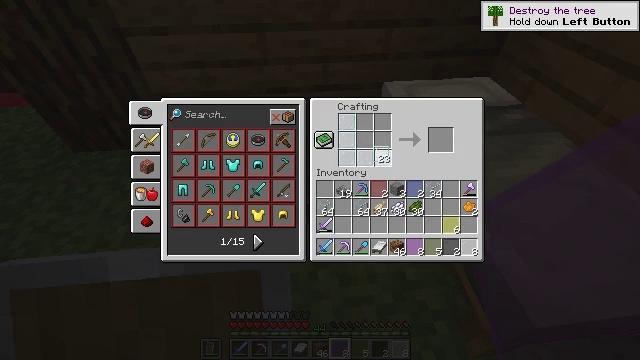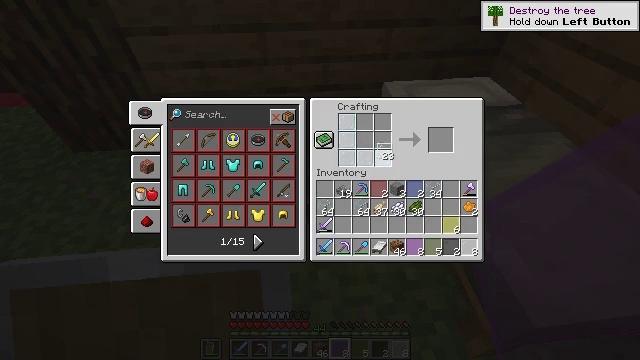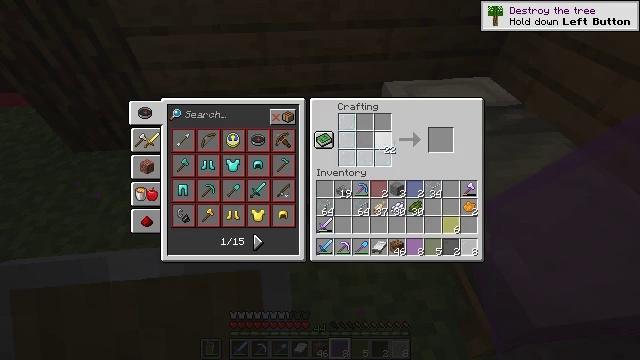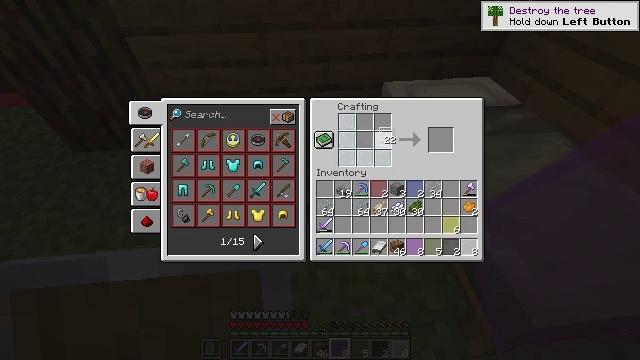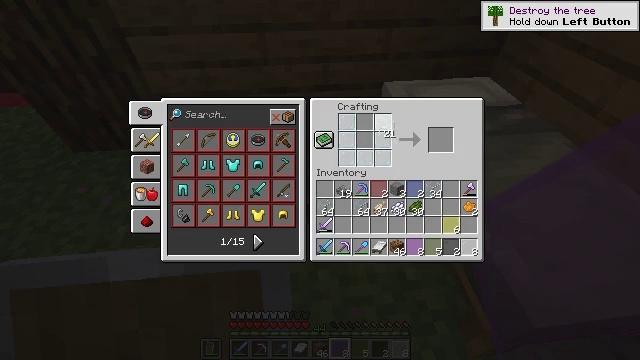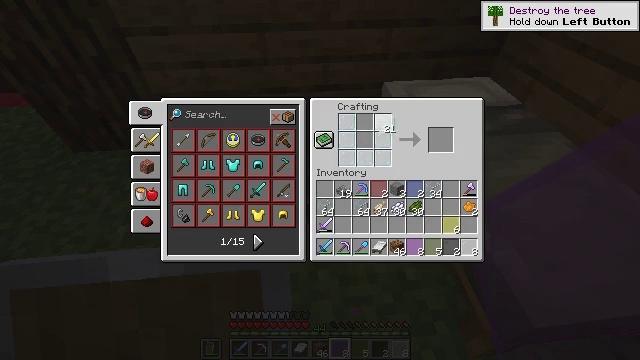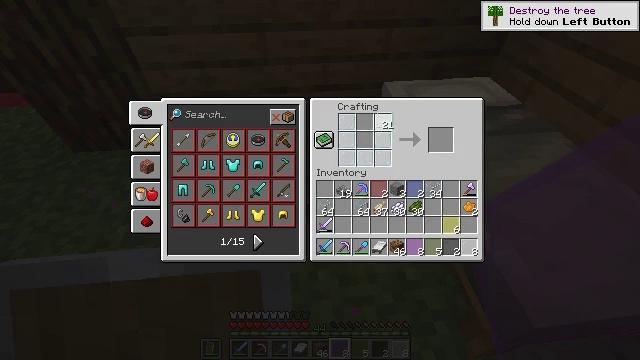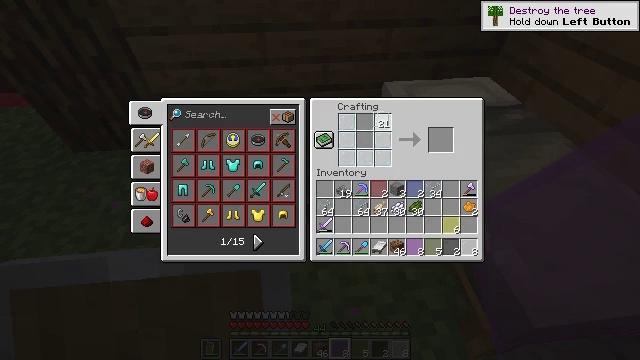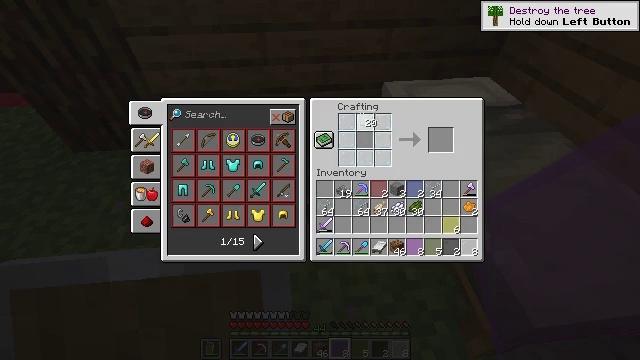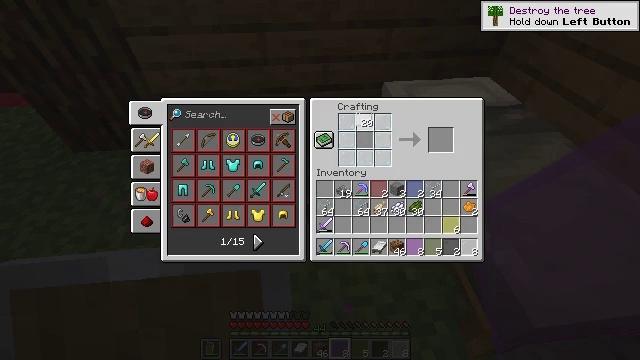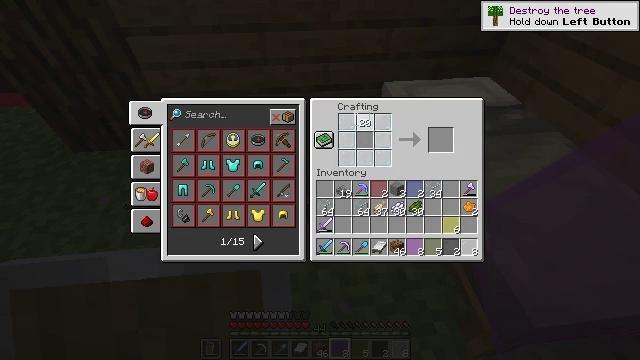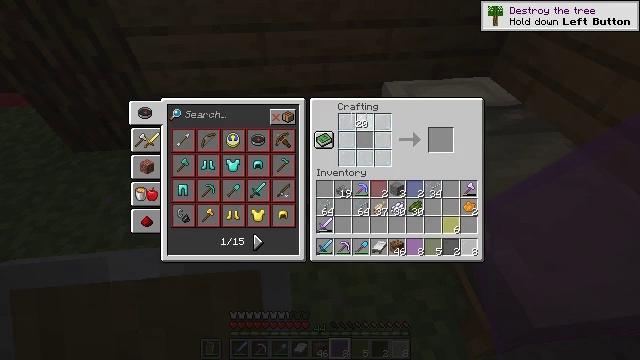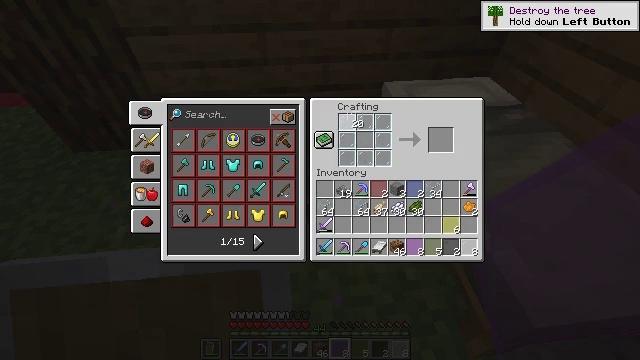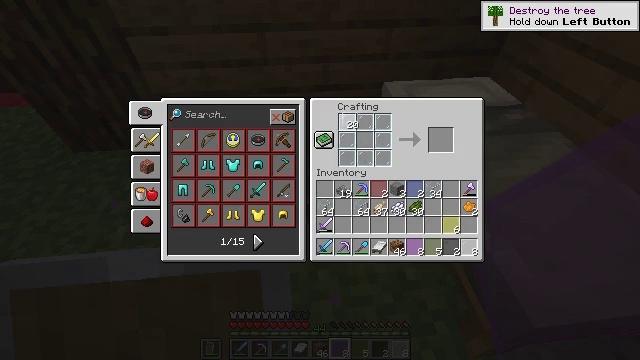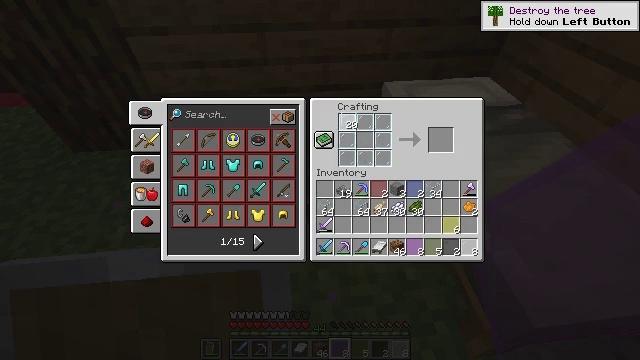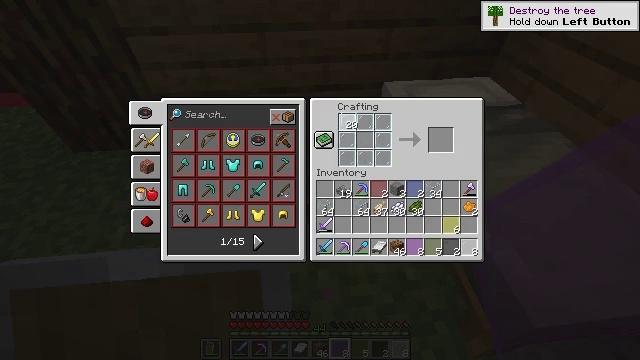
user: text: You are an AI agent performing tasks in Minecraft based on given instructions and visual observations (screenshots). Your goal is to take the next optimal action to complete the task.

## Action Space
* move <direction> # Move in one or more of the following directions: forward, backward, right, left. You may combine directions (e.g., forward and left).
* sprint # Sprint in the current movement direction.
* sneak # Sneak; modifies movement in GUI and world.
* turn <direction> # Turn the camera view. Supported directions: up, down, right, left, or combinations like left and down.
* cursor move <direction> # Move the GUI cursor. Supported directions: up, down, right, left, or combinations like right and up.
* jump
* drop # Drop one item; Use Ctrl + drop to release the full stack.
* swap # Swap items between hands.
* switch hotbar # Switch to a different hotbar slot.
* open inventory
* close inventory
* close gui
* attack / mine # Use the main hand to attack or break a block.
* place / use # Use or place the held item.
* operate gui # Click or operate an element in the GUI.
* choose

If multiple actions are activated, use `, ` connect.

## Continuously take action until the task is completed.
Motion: motion action
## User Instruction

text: Combine orange stained glass in the crafting grid to make panes.
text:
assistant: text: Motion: choose
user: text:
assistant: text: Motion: choose
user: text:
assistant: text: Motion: cursor move up, choose
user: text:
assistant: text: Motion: choose
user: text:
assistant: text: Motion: choose
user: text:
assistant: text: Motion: choose
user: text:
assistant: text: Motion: choose
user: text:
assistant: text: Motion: cursor move left, choose
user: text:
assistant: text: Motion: choose
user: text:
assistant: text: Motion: choose
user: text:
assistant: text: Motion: choose
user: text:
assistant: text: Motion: no_op
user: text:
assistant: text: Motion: no_op
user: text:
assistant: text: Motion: no_op
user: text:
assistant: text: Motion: no_op
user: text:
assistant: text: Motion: choose
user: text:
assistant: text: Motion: choose
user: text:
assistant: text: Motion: cursor move down, choose
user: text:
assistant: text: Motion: cursor move down, choose
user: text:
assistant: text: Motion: choose
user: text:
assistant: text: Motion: choose
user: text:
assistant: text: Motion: choose
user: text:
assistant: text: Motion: cursor move right, choose
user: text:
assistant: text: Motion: cursor move right, choose
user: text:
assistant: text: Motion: cursor move right, choose
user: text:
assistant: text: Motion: choose
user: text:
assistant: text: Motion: choose
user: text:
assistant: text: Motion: choose
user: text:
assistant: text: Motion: choose
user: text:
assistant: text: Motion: choose